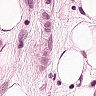
Metastatic tissue present: yes